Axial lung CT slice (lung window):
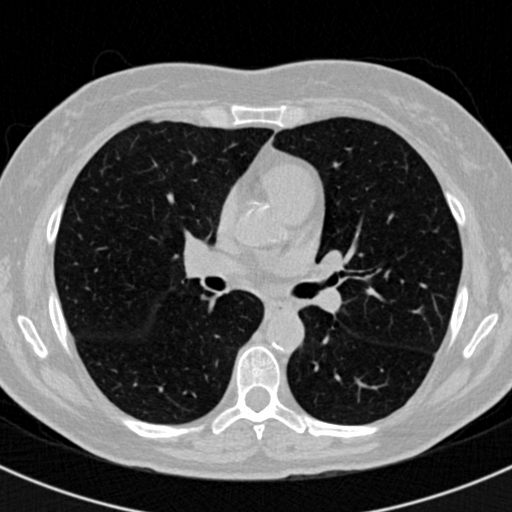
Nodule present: no